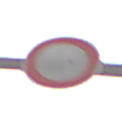
Verkehrszeichen: VerbotFahrzeugeAllerArt
Umgebung: Outdoor, Nature
Tageszeit: MorningAfternoon
Wetter: PartlyCloudy
Licht: Natural
Jahreszeit: Winter
Kontrast: MediumContrast